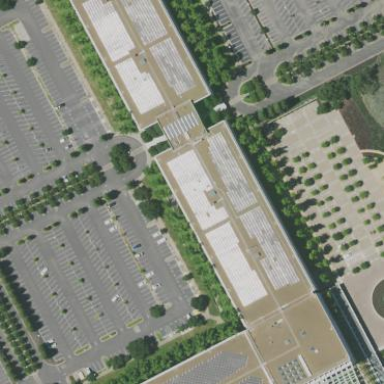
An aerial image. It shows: Office building.